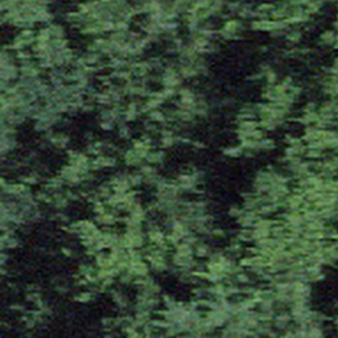
Label: other